Interaction volume radius: 5 \u00c5
Interaction volume height: 10 \u00c5
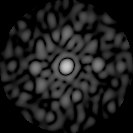
Disorder parameter: 0.8973